Question: I'm a newbie in c++. I have this homework and I can't display my checkerboard with a 'for' loop! The board must look like the image below
each case case 8 caracter on 4 colomn and 2 row:

'''
#include "iostream"
#include "string"
#include <conio.h>
#include <time.h>
const int up = 80, down = 72, left = 77, right = 75, HD = 73, HG = 71, BG = 79, BD = 81;
const int NB_COL = 12, NB_LIG = 8;
using namespace std;
struct Mat_Pos_s
{
int lig;
int Col;
};
// Matrice composant le damier du jeu :
// 0==Normal(white), 1==$$$$ hidden, 2==$$$$ visible, 3==grey, 4== black wall
int Mat[NB_LIG][NB_COL] =
{
{ 0, 0, 0, 0, 0, 0, 0, 0, 4, 0, 0, 1 },
{ 0, 0, 4, 4, 0, 0, 0, 0, 0, 4, 0, 4 },
{ 0, 0, 4, 1, 4, 0, 0, 0, 0, 0, 4, 1 },
{ 0, 0, 4, 1, 4, 0, 0, 4, 4, 0, 4, 1 },
{ 1, 0, 4, 4, 4, 1, 4, 0, 4, 0, 4, 0 },
{ 1, 0, 1, 1, 0, 1, 4, 1, 4, 0, 4, 0 },
{ 1, 0, 1, 0, 0, 0, 4, 4, 4, 0, 4, 0 },
{ 1, 1, 0, 0, 0, 0, 0, 0, 0, 0, 0, 0 }
};
void main(void)
{
Mat_Pos_s Depart;
Mat_Pos_s Arrive;
char piece = 178, q = 176;
char a = 201, b = 200, c = 203, d = 202, e = 187, f = 188 ;
gotoxy(10, 2);
for (int y = 0; y < NB_LIG; y++)
{
cout << endl ;
for (int x = 0; x < NB_COL; x++)
{
if (Mat[y][x] == 0)
{
cvm_SetColor(BLEU);
cout << piece << piece << piece << piece << " " <<endl;
cout << piece << piece << piece << piece << " ";
}
else if (Mat[y][x] == 1)
{
cvm_SetColor(BLEU);
cout << piece << piece << piece << piece << " " <<endl ;
cout << piece << piece << piece << piece << " ";
}
else
{
cvm_SetColor(NOIR);
cout << piece << piece << piece << piece << " " <<endl;
cout << piece << piece << piece << piece << " ";
}
}
cout << endl ;
}
_getch()
}
'''
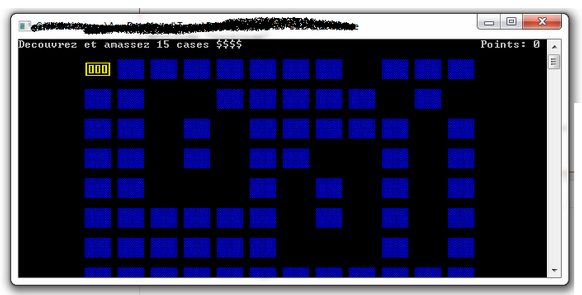
Answer: If each cell is four characters wide by two lines high, you're going to have to do something a bit trickier than:
'''
cout << piece << piece << piece << piece << " " <<endl;
cout << piece << piece << piece << piece << " ";
'''
for each cell, since you need to do each and a line is only half a cell high.
Hence your loops will need to be something like (pseudo-code):
'''
for row = 1 to maxrow:
for height = 1 to 2:
for col = 1 to maxcol:
set color
output four copies of piece, no newline.
output newline
'''
That way, you do each row in two passes, one for each line, like this (for a 3x2 matrix using lower-case followed by upper-case for sequencing):
'''
+----+----+----+
|abcd|efgh|ijkl|
|mnop|qrst|uvwx|
+----+----+----+
|yzAB|CDEF|GHIJ|
|KLMN|OPQR|STUV|
+----+----+----+
'''
---
The following code shows something more akin to what you need, with a blank line between each two-line-high row to emphasise the spread:
'''
#include <iostream>
using namespace std;
#define NB_ROW 8
#define NB_COL 12
int Mat[NB_ROW][NB_COL] = {
{ 0, 0, 0, 0, 0, 0, 0, 0, 4, 0, 0, 1 },
{ 0, 0, 4, 4, 0, 0, 0, 0, 0, 4, 0, 4 },
{ 0, 0, 4, 1, 4, 0, 0, 0, 0, 0, 4, 1 },
{ 0, 0, 4, 1, 4, 0, 0, 4, 4, 0, 4, 1 },
{ 1, 0, 4, 4, 4, 1, 4, 0, 4, 0, 4, 0 },
{ 1, 0, 1, 1, 0, 1, 4, 1, 4, 0, 4, 0 },
{ 1, 0, 1, 0, 0, 0, 4, 4, 4, 0, 4, 0 },
{ 1, 1, 0, 0, 0, 0, 0, 0, 0, 0, 0, 0 }
};
int main(){
for (int row = 0; row < NB_ROW; row++) {
for (int line = 0; line < 2; line++) {
for (int col = 0; col < NB_COL; col++) {
switch (Mat[row][col]) {
case 0: cout << "WHIT "; break;
case 1: cout << "HIDN "; break;
case 2: cout << "VSBL "; break;
case 3: cout << "GREY "; break;
case 4: cout << "BLAK "; break;
}
}
cout << '
';
}
cout << '
'; // This one's for the spread.
}
return 0;
}
'''
The output is:
'''
WHIT WHIT WHIT WHIT WHIT WHIT WHIT WHIT BLAK WHIT WHIT HIDN
WHIT WHIT WHIT WHIT WHIT WHIT WHIT WHIT BLAK WHIT WHIT HIDN
WHIT WHIT BLAK BLAK WHIT WHIT WHIT WHIT WHIT BLAK WHIT BLAK
WHIT WHIT BLAK BLAK WHIT WHIT WHIT WHIT WHIT BLAK WHIT BLAK
WHIT WHIT BLAK HIDN BLAK WHIT WHIT WHIT WHIT WHIT BLAK HIDN
WHIT WHIT BLAK HIDN BLAK WHIT WHIT WHIT WHIT WHIT BLAK HIDN
WHIT WHIT BLAK HIDN BLAK WHIT WHIT BLAK BLAK WHIT BLAK HIDN
WHIT WHIT BLAK HIDN BLAK WHIT WHIT BLAK BLAK WHIT BLAK HIDN
HIDN WHIT BLAK BLAK BLAK HIDN BLAK WHIT BLAK WHIT BLAK WHIT
HIDN WHIT BLAK BLAK BLAK HIDN BLAK WHIT BLAK WHIT BLAK WHIT
HIDN WHIT HIDN HIDN WHIT HIDN BLAK HIDN BLAK WHIT BLAK WHIT
HIDN WHIT HIDN HIDN WHIT HIDN BLAK HIDN BLAK WHIT BLAK WHIT
HIDN WHIT HIDN WHIT WHIT WHIT BLAK BLAK BLAK WHIT BLAK WHIT
HIDN WHIT HIDN WHIT WHIT WHIT BLAK BLAK BLAK WHIT BLAK WHIT
HIDN HIDN WHIT WHIT WHIT WHIT WHIT WHIT WHIT WHIT WHIT WHIT
HIDN HIDN WHIT WHIT WHIT WHIT WHIT WHIT WHIT WHIT WHIT WHIT
'''